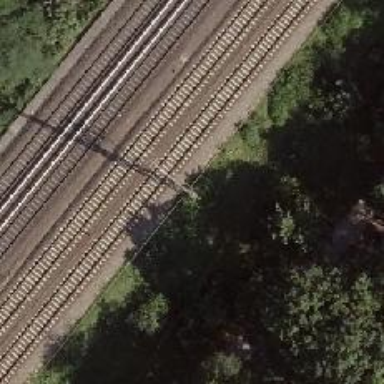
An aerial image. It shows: Catenary mast for power lines.